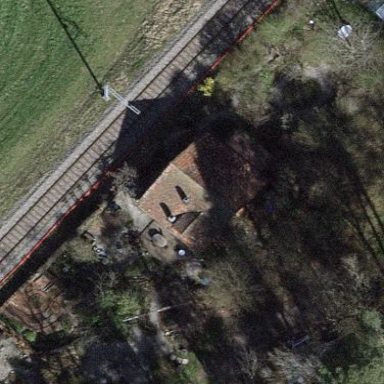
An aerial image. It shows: Detached building.